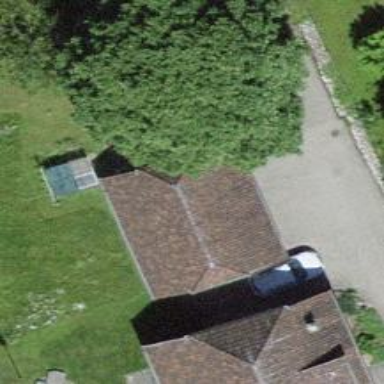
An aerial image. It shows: Garage building.